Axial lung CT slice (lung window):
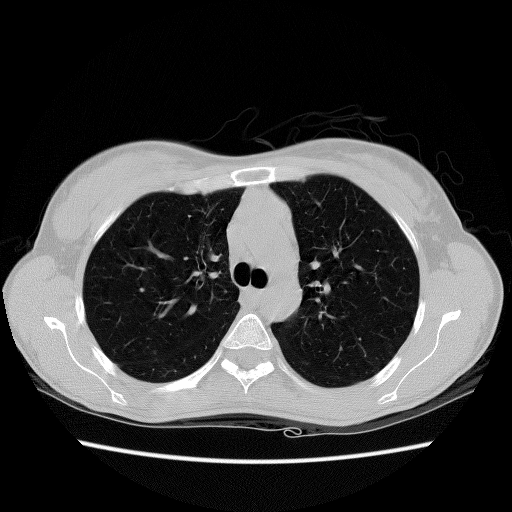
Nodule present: no